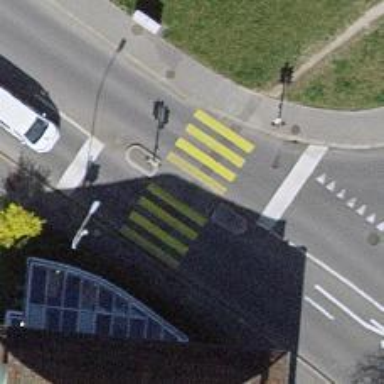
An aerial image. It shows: Crossing with traffic signals and central island.